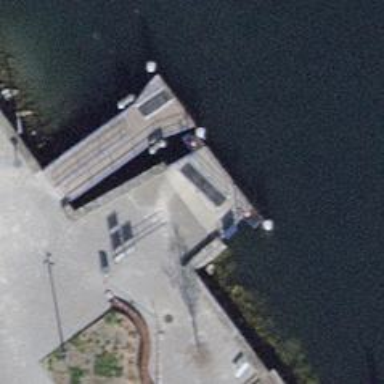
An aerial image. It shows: Ferry terminal with stop position for public transport.